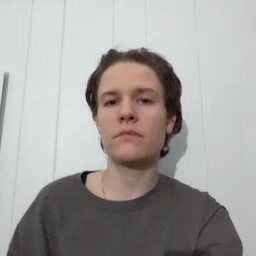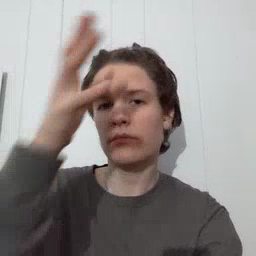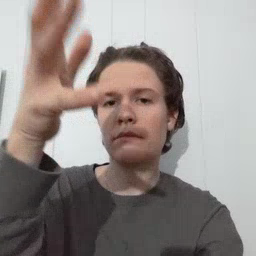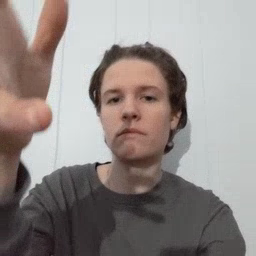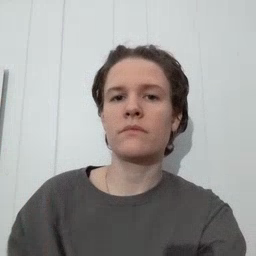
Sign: grandpa